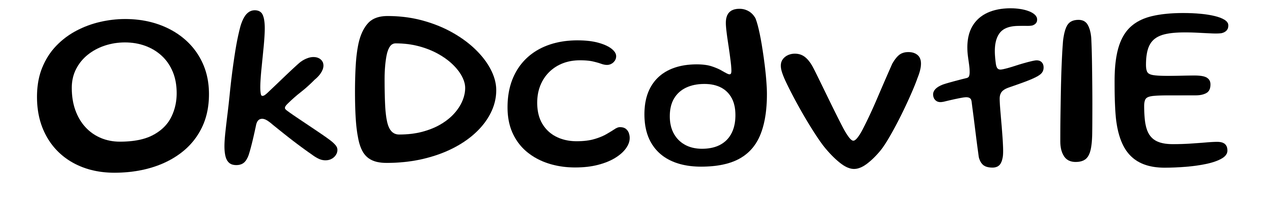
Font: Gluten_Regular